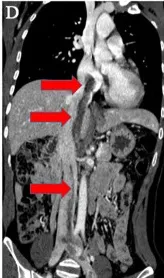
Imaging of the tumor. The three-dimensional computed tomography reconstruction of the whole path of the mass originating from the uterine and invaded into the venous system and eventually to the right atrium (F, G).
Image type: radiology (ct)